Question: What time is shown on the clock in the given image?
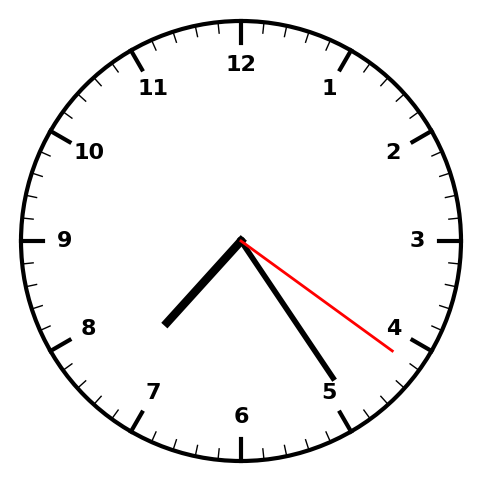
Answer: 07:24:21